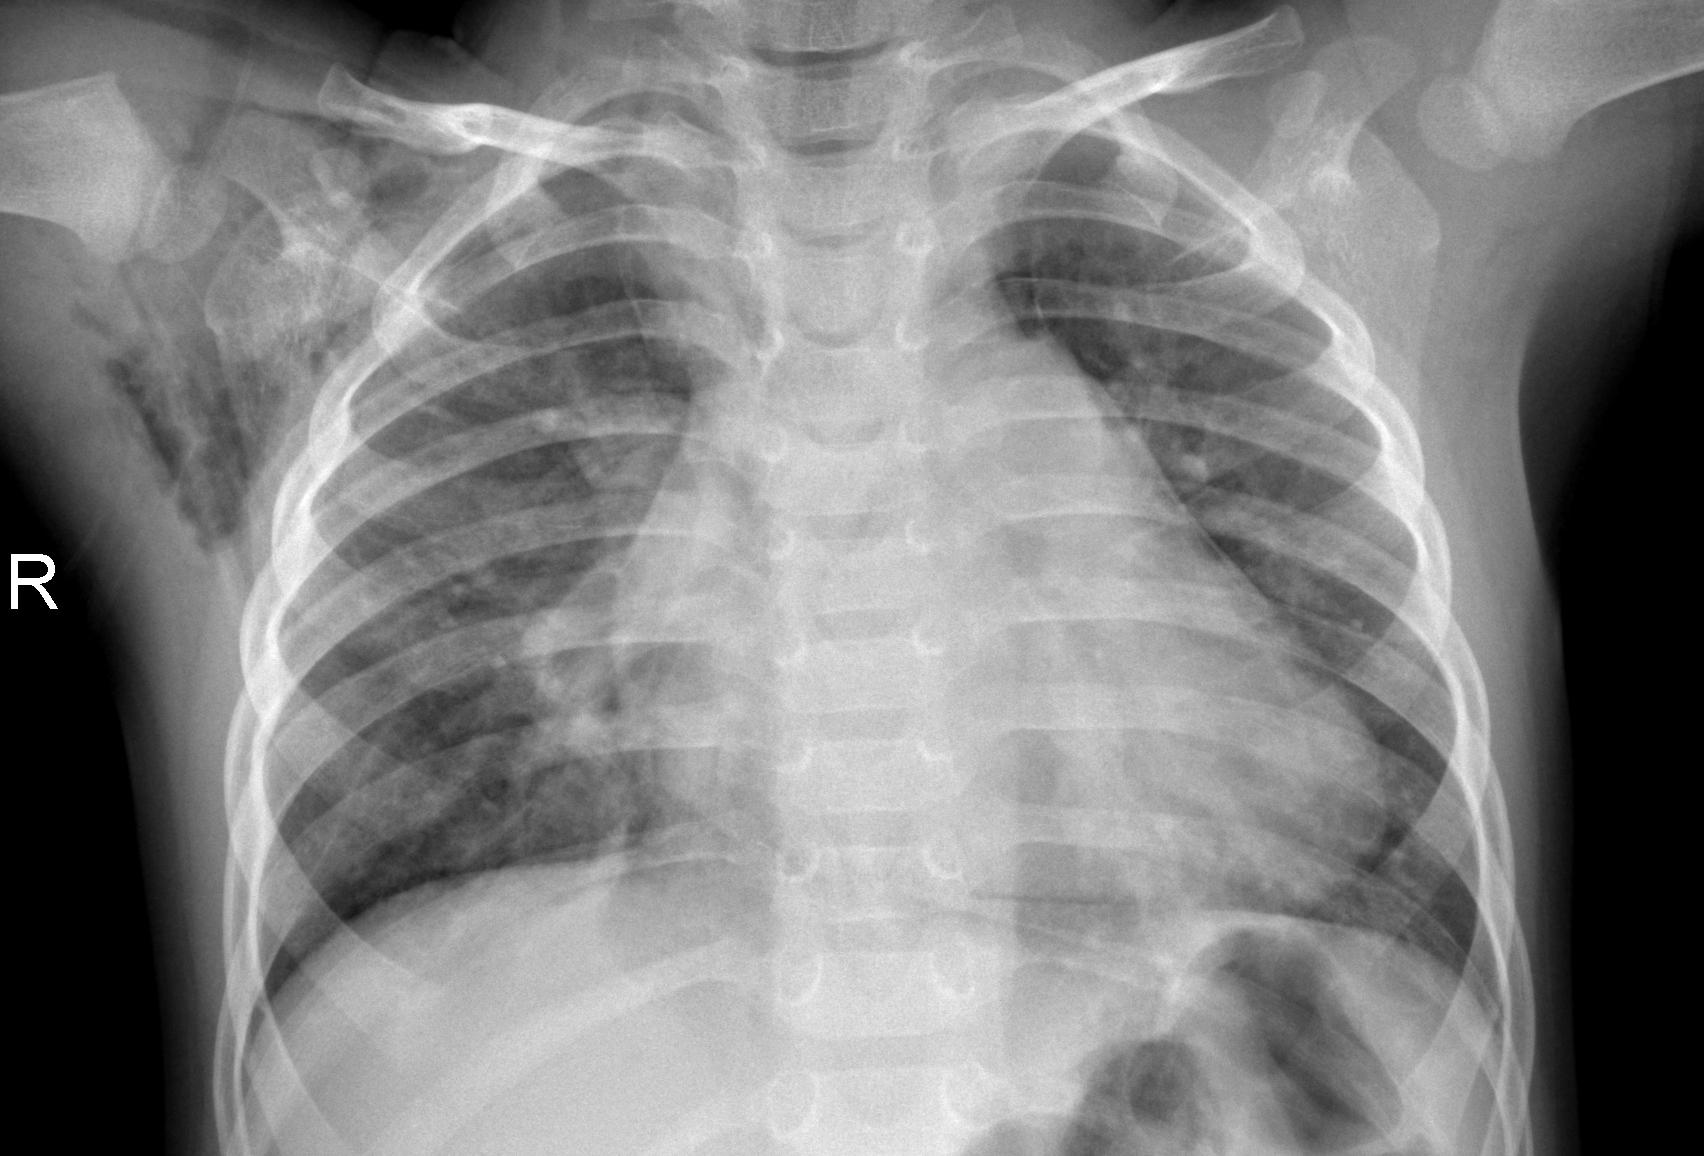
Diagnosis: PNEUMONIA